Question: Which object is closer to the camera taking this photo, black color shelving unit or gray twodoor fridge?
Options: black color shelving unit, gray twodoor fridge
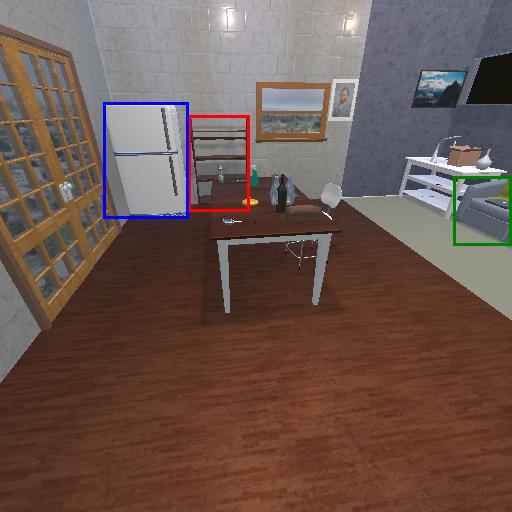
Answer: black color shelving unit